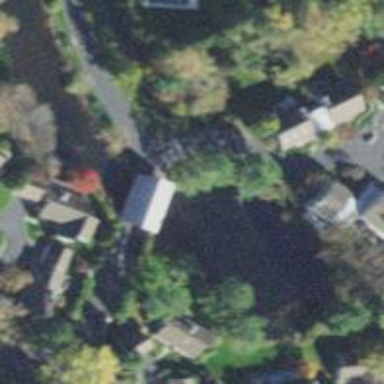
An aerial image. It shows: Covered bridge on residential road.